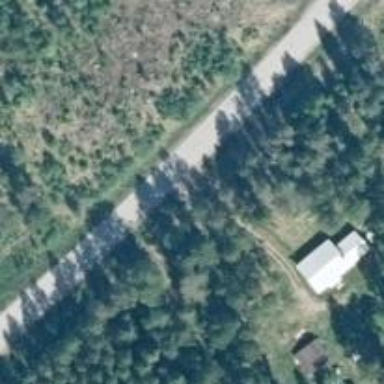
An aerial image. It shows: View of road.